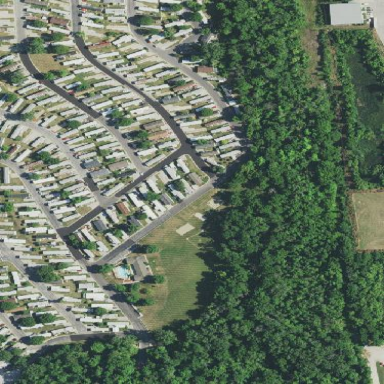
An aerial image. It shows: Residential neighbourhood with trailer park residences.